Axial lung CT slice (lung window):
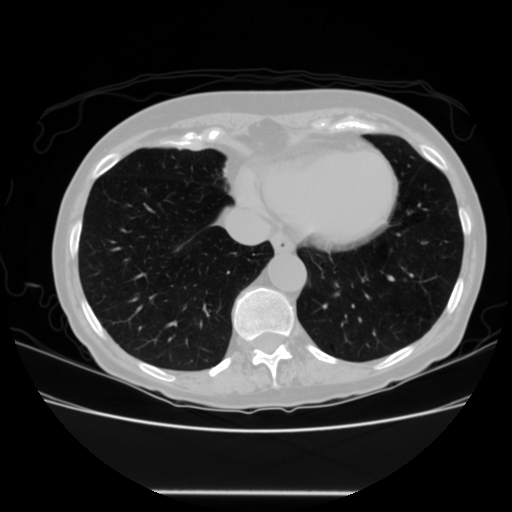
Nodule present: no